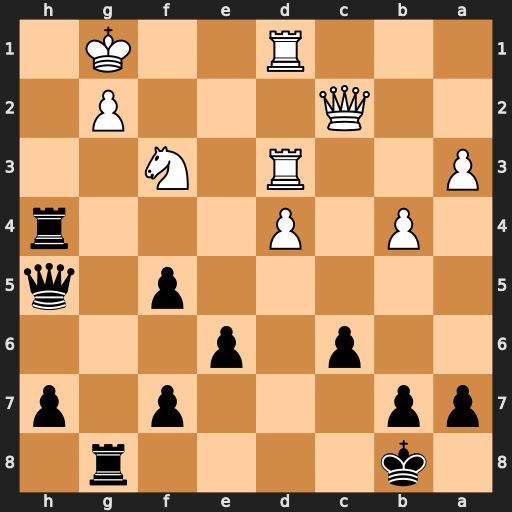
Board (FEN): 1k4r1/pp3p1p/2p1p3/5p1q/1P1P3r/P2R1N2/2Q3P1/3R2K1
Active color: b
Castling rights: -
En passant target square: -
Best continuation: Rh1+ Kf2 Rxg2+ Kxg2 Qh3+ Kf2 Rh2+ Nxh2 Qxh2+ Kf3 Qxc2